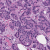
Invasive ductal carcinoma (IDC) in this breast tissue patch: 1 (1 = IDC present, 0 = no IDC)